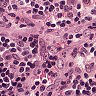
Metastatic tissue present: no